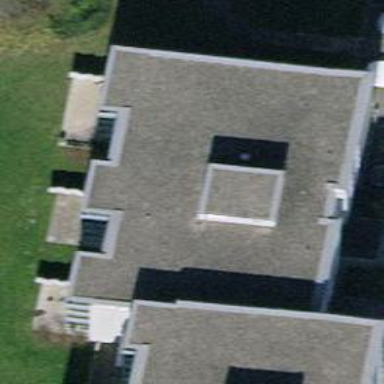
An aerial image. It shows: Flat-roofed apartment building.